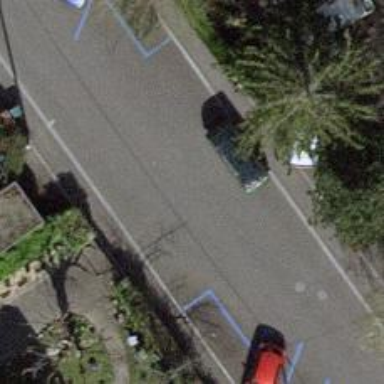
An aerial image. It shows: Chicane for traffic calming.